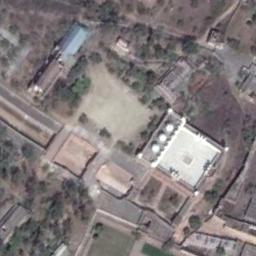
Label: palace